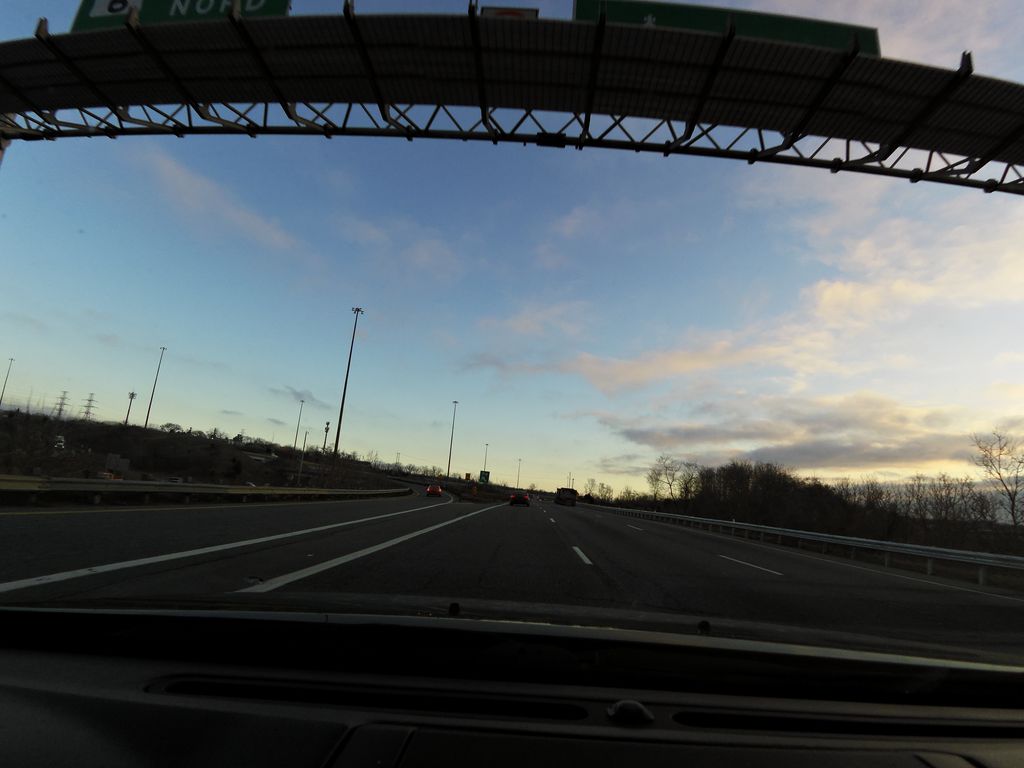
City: hamilton